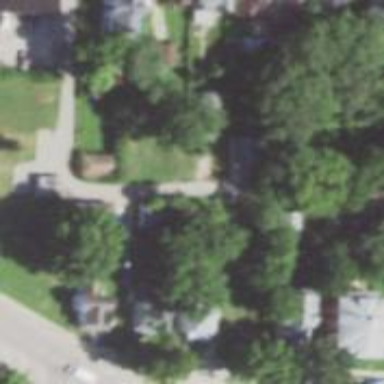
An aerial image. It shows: Alley classified as service road.